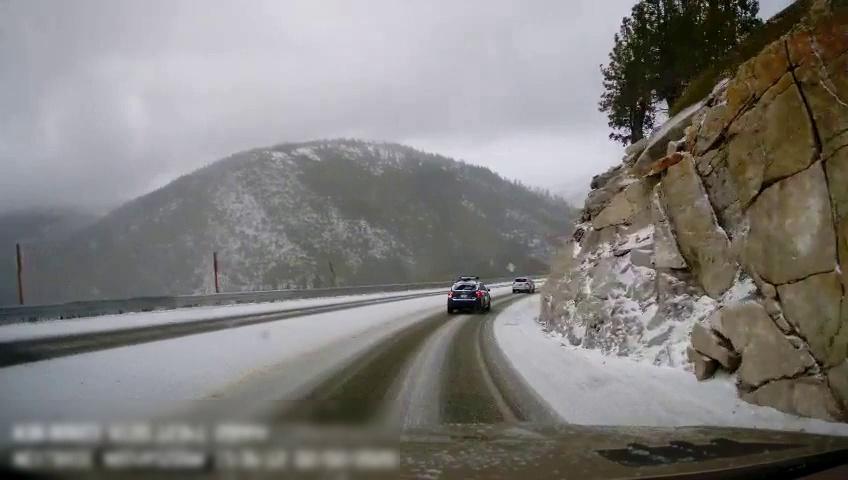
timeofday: Day
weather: Snowy
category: Drivable Space
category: Vehicles | Car
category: Vehicles | Car
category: Lanes | Current Lane
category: Traffic | Signs